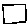
Label: square